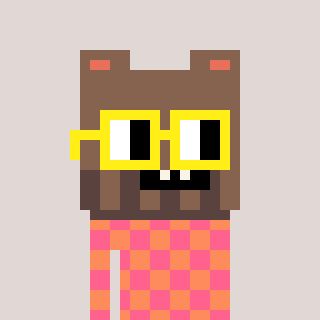
a pixel art character with square yellow glasses, a bear-shaped head and a peachy-colored body on a warm background